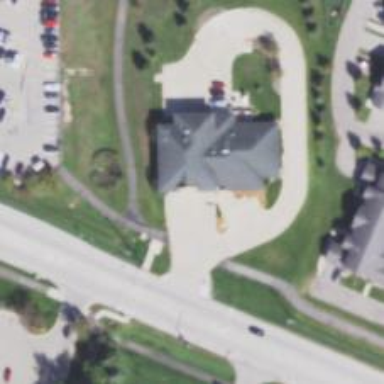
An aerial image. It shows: Driveway designated for fire station. It is service road.